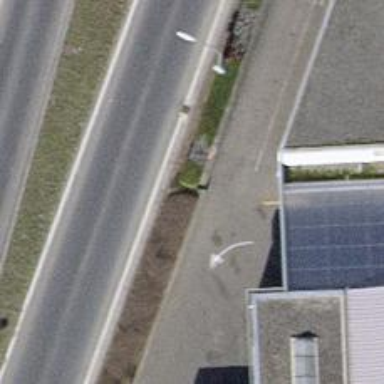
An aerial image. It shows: Hedge acting as barrier.